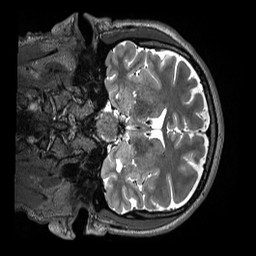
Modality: T2w
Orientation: coronal
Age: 27
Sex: male
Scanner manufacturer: siemens
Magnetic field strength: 3 T
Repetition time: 3.2 s
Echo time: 0.408 s